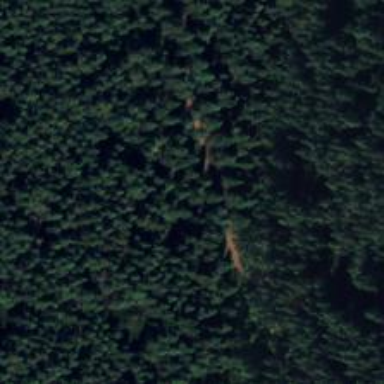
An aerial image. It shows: Path.